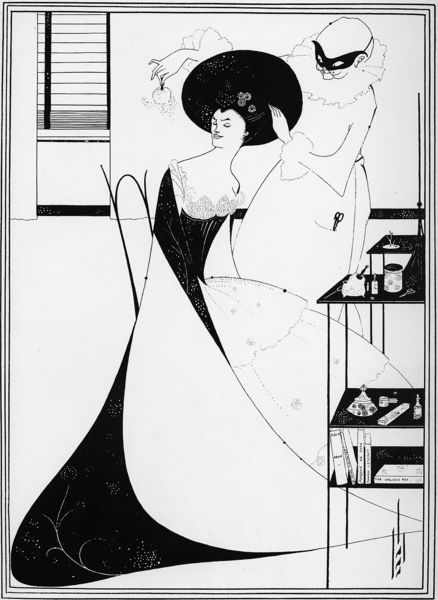
Titel: Salome, Toilette der Salome
Künstler: Aubrey Beardsley
Institution: London, British Museum
Schlagwörter: gemälde, mann, weiß, frauen, blumen, fenster, frau, hut, kleid, schwarz, stuhl, tisch, zeichnung, blüten, dame, muster, ornament, regal, kragen, haare, theater, puder, schminke, japan, bücher, zwei, fläche, modern, grafik, jugendstil, gestell, make up, schere, maske, buch, linie, druck, schwarz-weiss, stich, dieb, art, beardsley, scherenschnitt, glocke, gaukler, kosmetik, augenbinde, puderquaste, friseur, frisör, augenbindw, frisouer